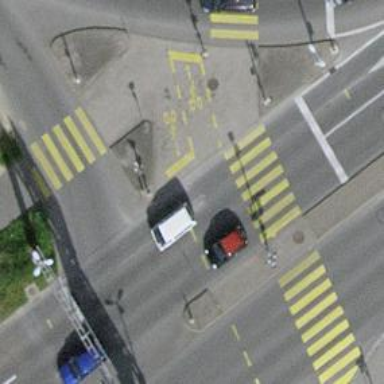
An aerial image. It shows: Road with traffic signals.